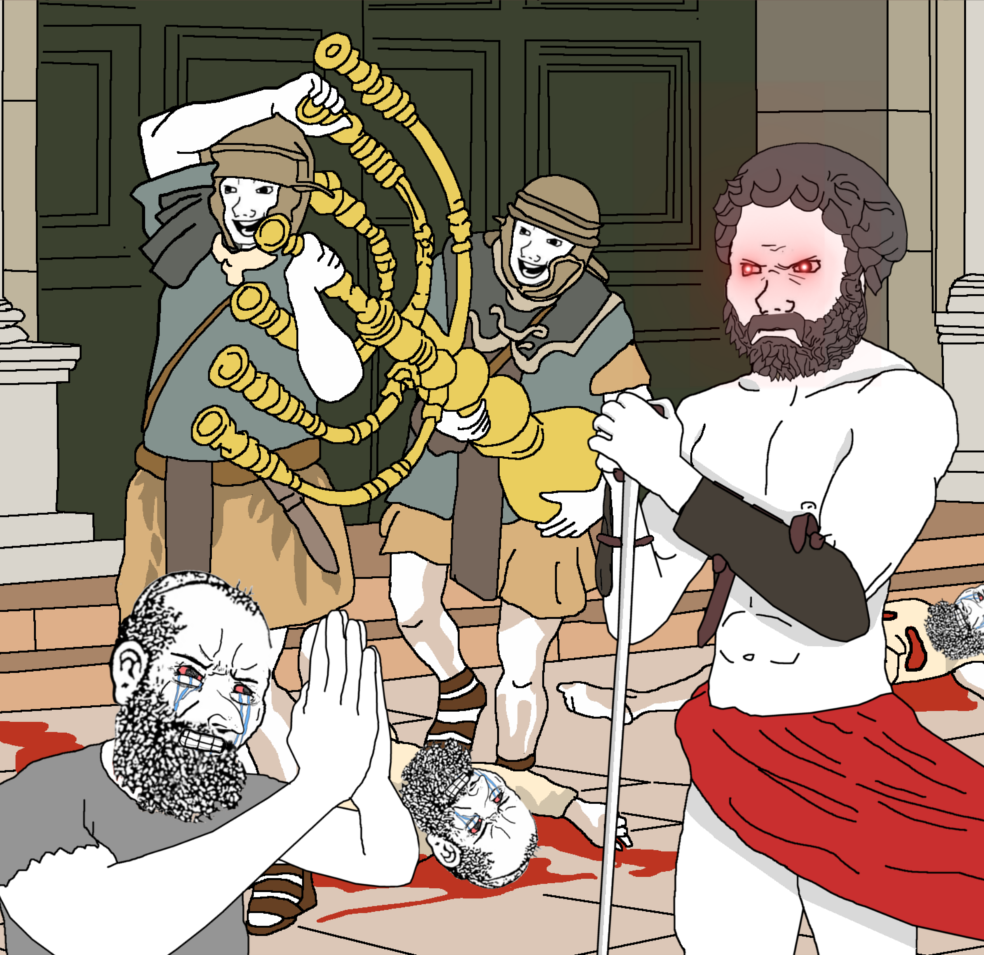
Label: 5_unsorted